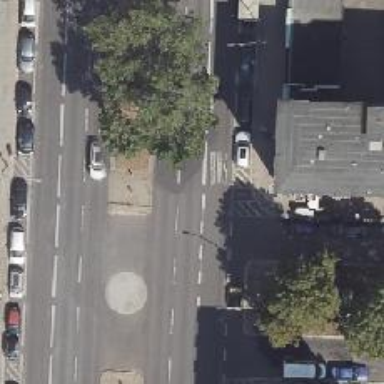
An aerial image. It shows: Unmarked road crossing.